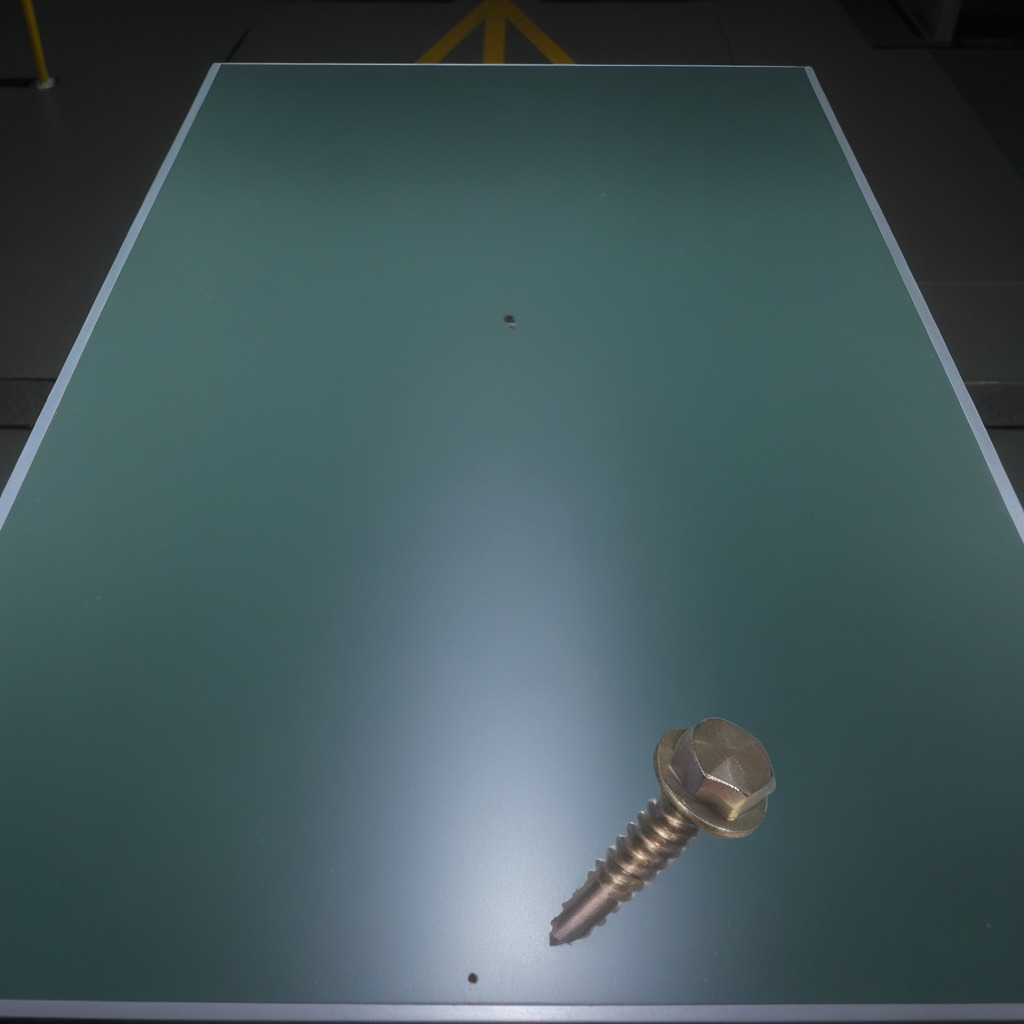
A metal screw lies on a clean empty table in a railway signal maintenance room lit by harsh overhead fluorescents.